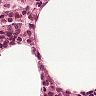
Metastatic tissue present: no